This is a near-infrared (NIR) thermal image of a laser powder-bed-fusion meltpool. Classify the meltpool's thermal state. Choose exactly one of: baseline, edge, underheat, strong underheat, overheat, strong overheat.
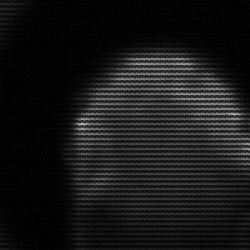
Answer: edge